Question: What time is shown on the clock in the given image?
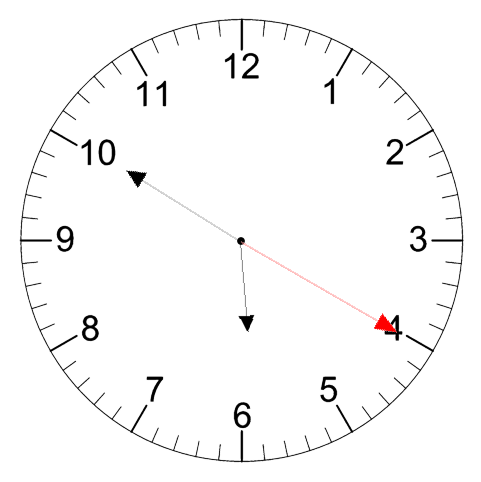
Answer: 05:50:20